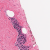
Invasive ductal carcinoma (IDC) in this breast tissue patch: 0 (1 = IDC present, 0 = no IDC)